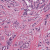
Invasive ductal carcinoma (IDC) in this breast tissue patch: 1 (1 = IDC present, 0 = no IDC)